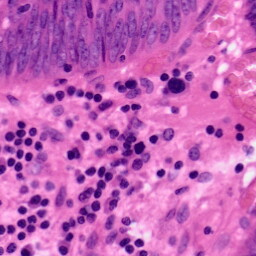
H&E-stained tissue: Colon